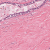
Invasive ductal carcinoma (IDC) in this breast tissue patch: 0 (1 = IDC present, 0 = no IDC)